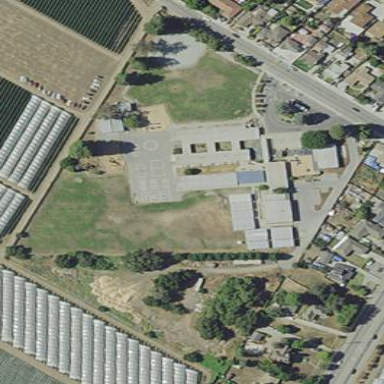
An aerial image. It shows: School.